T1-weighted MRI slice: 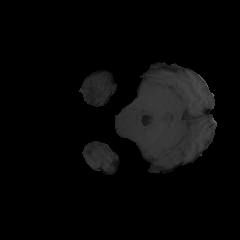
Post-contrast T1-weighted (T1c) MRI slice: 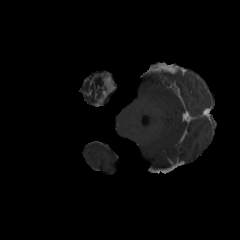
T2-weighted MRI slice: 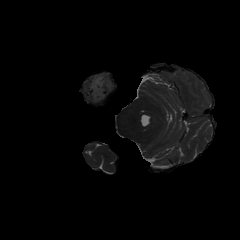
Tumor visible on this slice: yes